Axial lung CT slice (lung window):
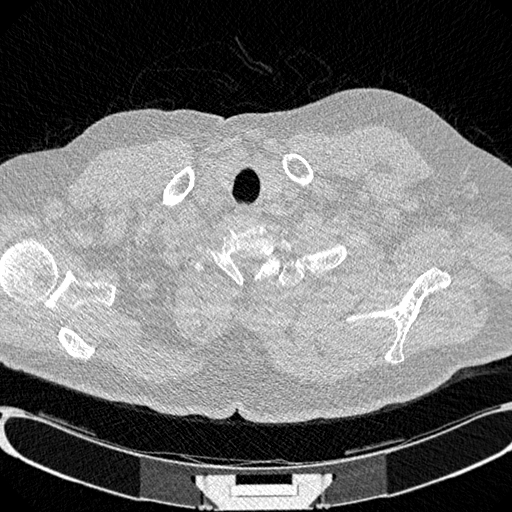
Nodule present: no